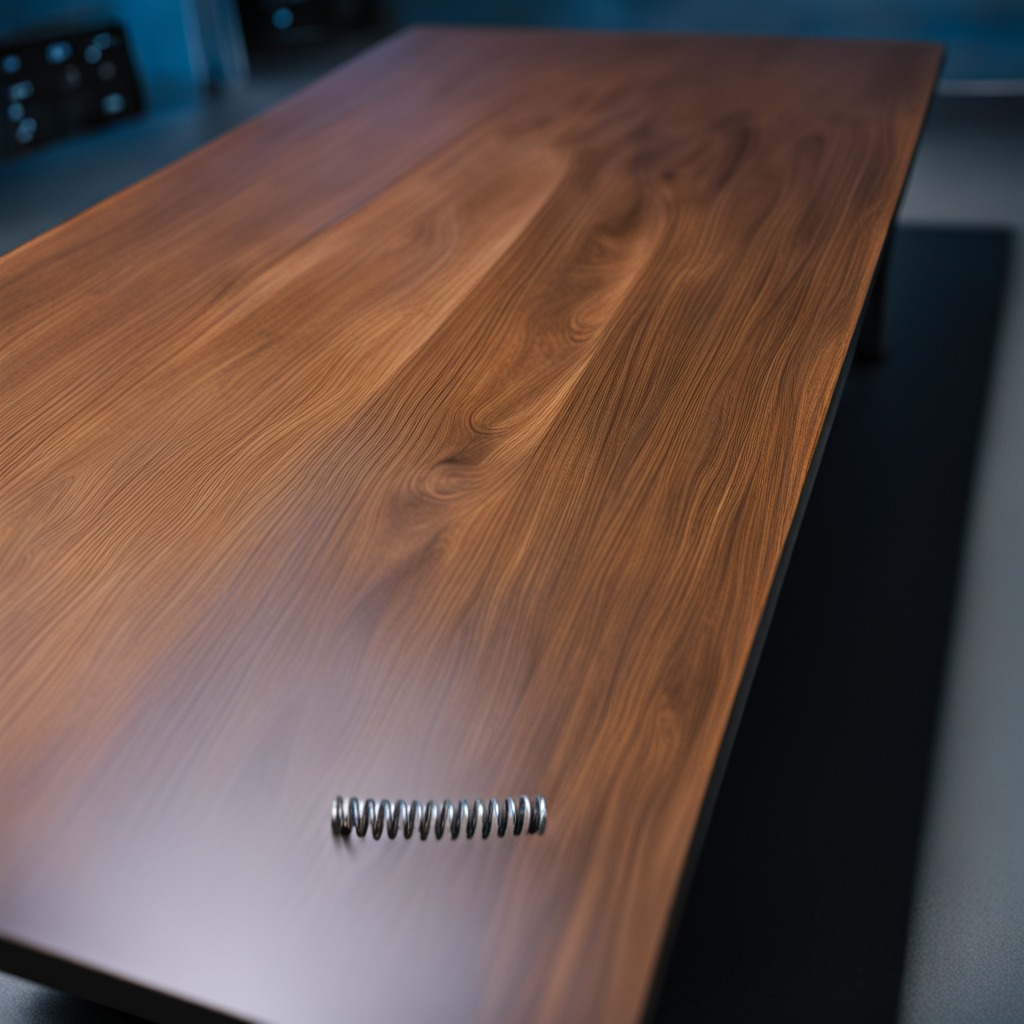
A coiled metal spring lies on a table with faint burn marks in a small garage at twilight.